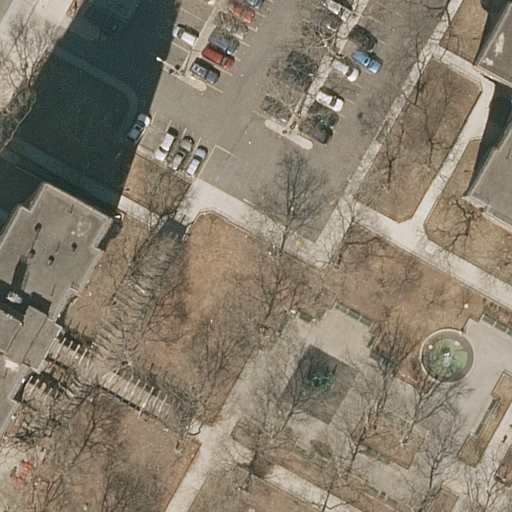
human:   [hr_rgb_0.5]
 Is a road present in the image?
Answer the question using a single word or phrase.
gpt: yes

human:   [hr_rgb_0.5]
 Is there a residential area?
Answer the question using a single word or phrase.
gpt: yes

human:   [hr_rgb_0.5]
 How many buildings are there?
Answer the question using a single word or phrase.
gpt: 2

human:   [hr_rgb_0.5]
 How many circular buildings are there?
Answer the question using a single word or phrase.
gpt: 0

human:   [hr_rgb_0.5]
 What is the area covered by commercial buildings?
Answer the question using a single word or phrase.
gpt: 0m2

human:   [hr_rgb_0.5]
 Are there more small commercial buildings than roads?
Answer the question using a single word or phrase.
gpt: no

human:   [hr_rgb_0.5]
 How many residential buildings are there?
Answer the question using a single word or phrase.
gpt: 2

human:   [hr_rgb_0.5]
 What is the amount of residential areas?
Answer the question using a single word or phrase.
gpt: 1

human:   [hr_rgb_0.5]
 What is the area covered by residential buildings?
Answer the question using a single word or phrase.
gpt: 703m2

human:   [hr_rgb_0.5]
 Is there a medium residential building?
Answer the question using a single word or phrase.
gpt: yes

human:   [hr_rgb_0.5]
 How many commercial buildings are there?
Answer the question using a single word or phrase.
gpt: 0

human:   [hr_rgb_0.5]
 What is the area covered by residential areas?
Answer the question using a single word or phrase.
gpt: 10638m2

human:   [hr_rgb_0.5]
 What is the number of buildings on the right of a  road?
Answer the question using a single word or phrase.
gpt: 1

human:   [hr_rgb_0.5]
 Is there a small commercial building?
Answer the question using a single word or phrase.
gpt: no

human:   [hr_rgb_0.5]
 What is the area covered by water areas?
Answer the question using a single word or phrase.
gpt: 0m2

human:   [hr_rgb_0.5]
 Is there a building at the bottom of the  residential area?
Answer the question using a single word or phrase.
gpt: no

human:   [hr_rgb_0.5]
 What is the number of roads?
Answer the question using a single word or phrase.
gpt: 3

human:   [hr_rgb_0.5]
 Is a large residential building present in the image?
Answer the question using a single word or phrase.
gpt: no

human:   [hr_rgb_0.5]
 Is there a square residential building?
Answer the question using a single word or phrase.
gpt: no

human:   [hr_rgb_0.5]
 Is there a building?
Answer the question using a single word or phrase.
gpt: yes

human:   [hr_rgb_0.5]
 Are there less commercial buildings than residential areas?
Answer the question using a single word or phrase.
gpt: yes

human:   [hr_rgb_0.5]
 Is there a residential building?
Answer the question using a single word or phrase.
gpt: yes

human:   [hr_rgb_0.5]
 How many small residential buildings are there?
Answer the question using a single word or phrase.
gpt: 0

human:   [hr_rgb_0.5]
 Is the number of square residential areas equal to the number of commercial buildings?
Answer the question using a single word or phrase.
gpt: yes

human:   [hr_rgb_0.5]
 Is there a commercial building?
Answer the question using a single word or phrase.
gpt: no

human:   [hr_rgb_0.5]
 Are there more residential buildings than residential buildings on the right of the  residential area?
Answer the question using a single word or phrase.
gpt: yes

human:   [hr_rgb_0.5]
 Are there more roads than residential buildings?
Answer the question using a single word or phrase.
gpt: yes

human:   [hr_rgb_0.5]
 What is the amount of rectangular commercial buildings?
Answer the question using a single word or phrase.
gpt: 0

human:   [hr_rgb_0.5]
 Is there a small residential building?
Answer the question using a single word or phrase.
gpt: no

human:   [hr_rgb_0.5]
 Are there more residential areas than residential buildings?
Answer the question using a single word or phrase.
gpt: no

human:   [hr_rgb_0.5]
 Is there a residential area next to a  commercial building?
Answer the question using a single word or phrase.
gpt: no

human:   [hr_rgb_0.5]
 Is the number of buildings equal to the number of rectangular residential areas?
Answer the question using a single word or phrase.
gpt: no

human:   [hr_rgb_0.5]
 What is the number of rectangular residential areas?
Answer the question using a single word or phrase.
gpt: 1

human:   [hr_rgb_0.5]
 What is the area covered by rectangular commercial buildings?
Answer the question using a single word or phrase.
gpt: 0m2

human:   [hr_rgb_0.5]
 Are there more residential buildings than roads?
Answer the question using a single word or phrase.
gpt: no

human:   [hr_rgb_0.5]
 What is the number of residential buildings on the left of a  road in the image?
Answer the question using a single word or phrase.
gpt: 1

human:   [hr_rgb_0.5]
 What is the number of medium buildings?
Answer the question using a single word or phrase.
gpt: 2

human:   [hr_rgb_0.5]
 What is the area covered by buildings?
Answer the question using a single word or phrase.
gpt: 703m2

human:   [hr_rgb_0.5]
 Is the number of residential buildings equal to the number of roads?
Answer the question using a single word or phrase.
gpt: no

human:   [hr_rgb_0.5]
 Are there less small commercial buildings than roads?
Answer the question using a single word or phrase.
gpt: yes

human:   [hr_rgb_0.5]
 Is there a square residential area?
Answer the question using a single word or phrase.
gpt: no

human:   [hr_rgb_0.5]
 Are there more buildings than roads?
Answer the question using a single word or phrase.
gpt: no

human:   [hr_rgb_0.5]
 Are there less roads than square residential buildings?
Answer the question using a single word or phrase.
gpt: no

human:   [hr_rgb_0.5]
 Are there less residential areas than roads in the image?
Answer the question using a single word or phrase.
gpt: yes

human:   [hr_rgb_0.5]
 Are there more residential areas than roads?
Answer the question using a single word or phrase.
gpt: no

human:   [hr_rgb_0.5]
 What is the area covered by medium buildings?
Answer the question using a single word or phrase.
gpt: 703m2

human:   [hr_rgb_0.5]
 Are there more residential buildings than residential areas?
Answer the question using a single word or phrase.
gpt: yes

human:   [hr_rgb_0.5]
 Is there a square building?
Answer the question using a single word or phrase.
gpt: no

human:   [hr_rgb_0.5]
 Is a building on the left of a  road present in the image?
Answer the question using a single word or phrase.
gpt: yes

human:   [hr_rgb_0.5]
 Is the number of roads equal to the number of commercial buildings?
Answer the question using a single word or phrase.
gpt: no

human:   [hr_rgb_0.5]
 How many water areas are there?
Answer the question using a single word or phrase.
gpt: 0

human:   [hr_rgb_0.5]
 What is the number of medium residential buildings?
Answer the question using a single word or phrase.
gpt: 2

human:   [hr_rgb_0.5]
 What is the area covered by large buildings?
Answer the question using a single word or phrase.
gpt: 0m2

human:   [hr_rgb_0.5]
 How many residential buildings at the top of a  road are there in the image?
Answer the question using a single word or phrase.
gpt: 1

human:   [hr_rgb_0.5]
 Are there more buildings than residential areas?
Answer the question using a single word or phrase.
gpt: yes

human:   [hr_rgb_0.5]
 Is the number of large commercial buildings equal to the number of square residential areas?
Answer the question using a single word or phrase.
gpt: yes

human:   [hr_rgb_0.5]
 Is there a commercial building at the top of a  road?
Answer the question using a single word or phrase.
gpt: no

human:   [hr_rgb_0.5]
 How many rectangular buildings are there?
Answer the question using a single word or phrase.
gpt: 0

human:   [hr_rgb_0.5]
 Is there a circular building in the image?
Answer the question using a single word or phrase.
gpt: no

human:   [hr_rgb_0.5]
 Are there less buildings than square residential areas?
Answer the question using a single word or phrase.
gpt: no

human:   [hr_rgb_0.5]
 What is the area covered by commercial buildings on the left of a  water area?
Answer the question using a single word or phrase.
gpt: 0m2

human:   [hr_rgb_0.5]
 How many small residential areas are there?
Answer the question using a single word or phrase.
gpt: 0

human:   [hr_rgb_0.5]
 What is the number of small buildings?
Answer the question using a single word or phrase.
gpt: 0

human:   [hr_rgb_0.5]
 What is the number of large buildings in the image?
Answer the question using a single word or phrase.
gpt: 0